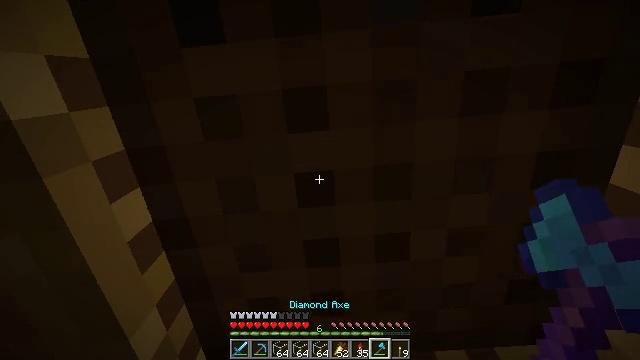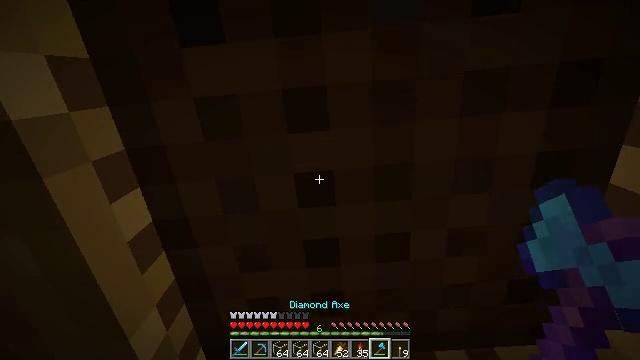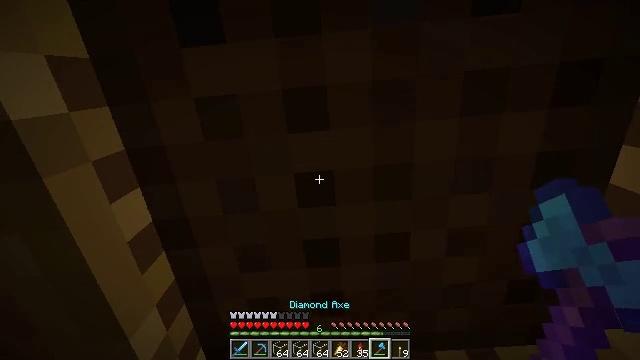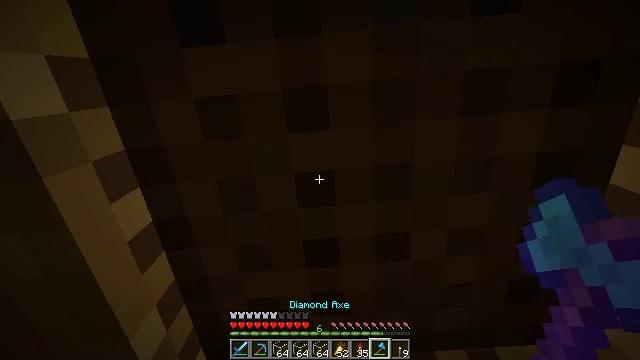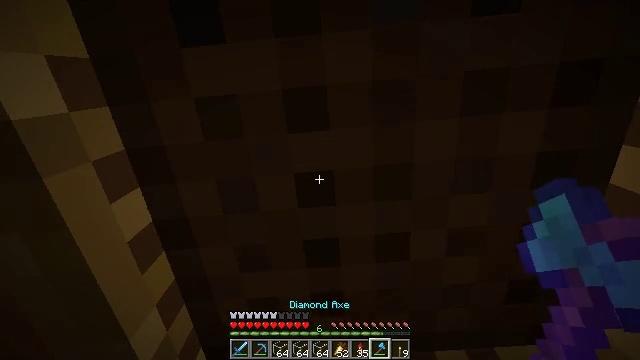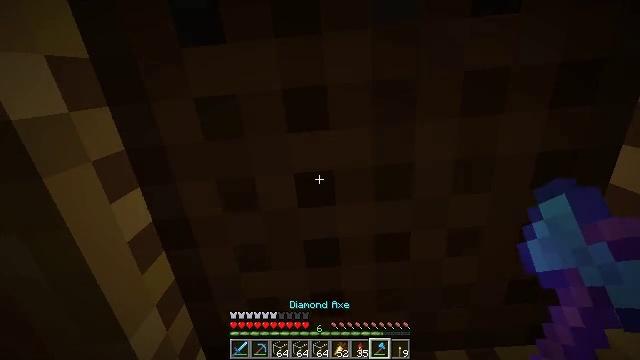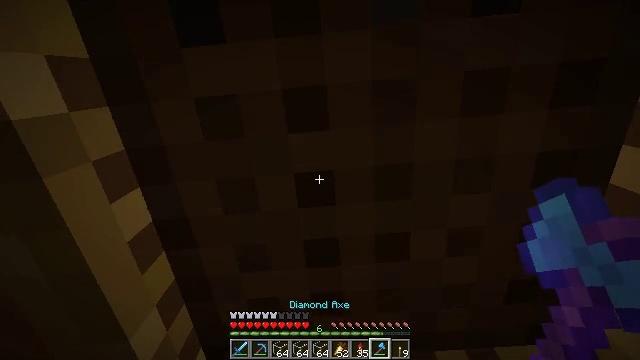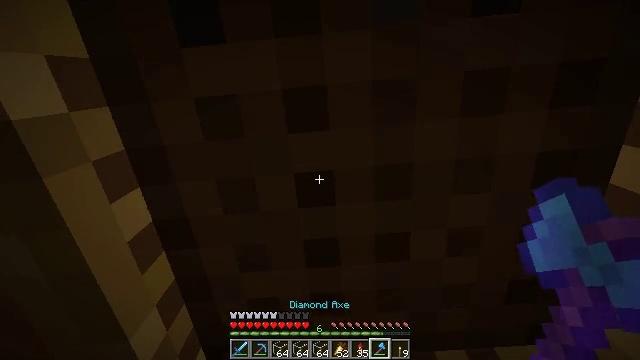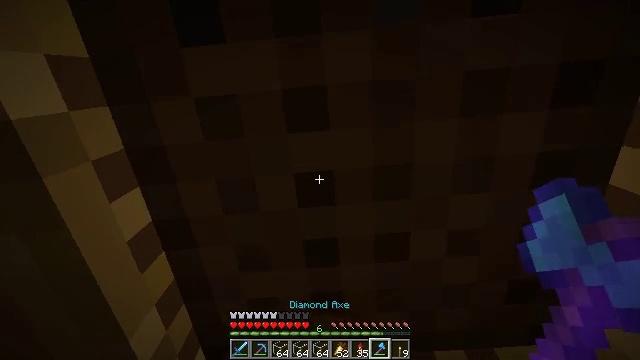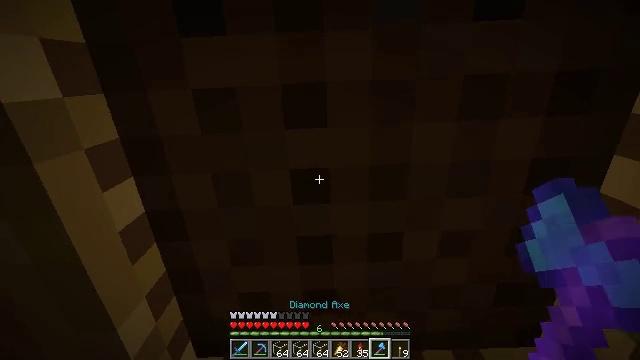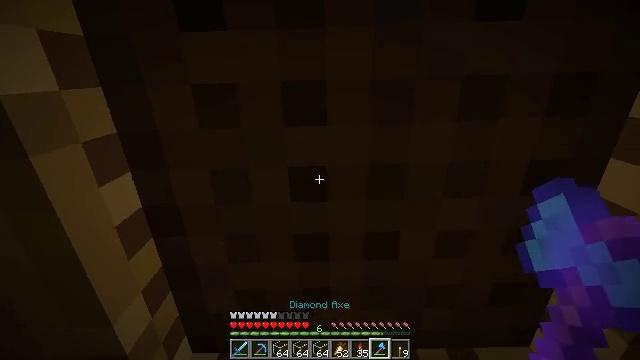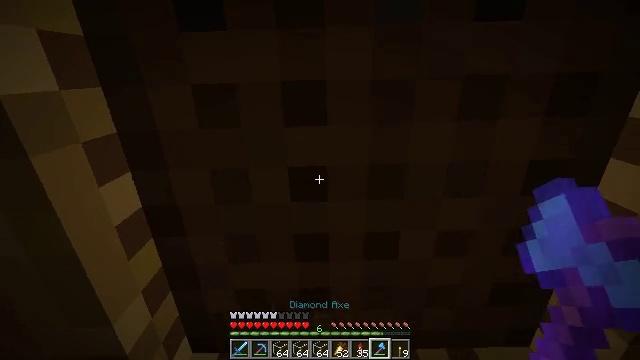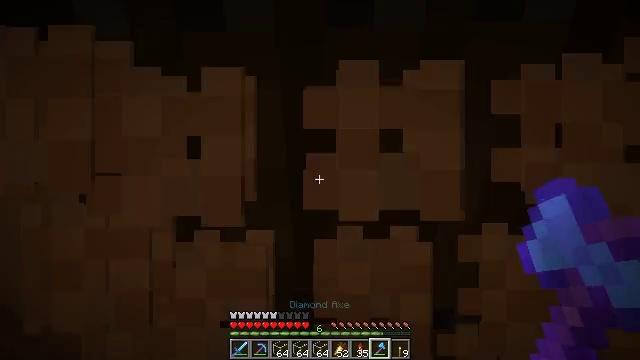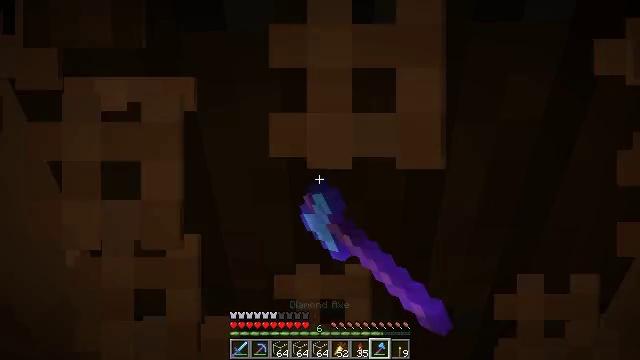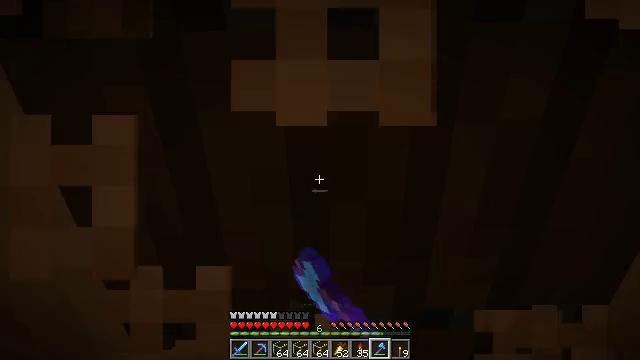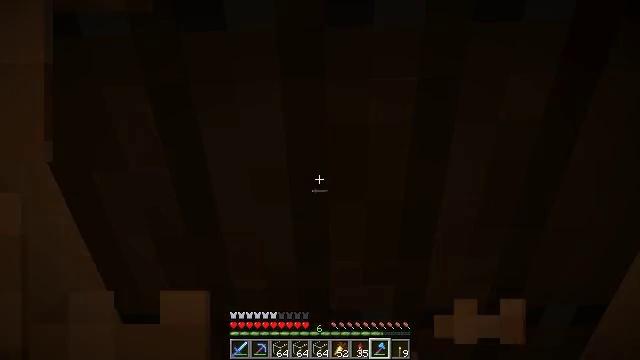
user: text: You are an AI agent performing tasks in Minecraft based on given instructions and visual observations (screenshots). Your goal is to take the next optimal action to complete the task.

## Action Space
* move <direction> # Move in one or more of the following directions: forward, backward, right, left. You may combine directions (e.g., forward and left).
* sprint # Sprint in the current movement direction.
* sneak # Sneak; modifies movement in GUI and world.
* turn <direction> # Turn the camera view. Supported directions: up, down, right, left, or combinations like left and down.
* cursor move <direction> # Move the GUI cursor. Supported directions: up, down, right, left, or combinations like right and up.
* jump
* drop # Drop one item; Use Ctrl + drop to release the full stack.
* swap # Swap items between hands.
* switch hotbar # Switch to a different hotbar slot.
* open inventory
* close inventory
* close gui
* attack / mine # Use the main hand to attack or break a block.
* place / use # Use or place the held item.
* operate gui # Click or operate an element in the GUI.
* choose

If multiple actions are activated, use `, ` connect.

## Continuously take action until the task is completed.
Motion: motion action
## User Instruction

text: Break the scaffolding for reuse.
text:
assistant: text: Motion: use / place
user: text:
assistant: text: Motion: use / place
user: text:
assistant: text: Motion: use / place
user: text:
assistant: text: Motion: no_op
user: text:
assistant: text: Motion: no_op
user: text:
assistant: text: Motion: no_op
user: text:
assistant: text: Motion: no_op
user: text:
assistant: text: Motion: no_op
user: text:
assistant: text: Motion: turn right
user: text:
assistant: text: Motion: turn right
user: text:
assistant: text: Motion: no_op
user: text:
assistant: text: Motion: attack / mine
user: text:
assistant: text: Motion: attack / mine
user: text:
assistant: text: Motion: no_op
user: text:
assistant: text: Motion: no_op
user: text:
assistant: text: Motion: no_op
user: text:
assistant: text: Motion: no_op
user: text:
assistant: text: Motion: no_op